Aerial crown-view tile of a tropical tree (Barro Colorado Island, Panama), acquired 20240611:
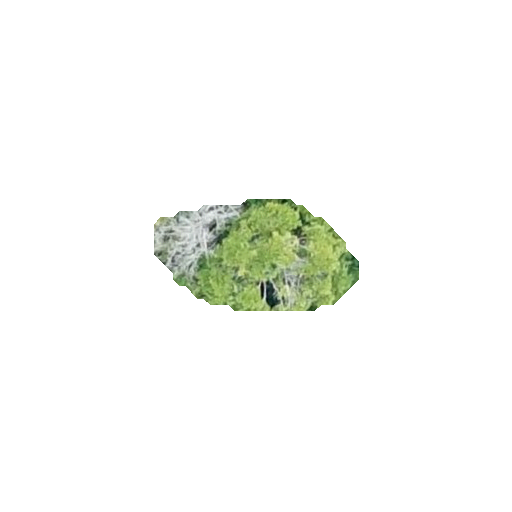
Species: Beilschmiedia tovarensis
GBIF accepted scientific name: Beilschmiedia tovarensis
Crown area: 27.328 m²